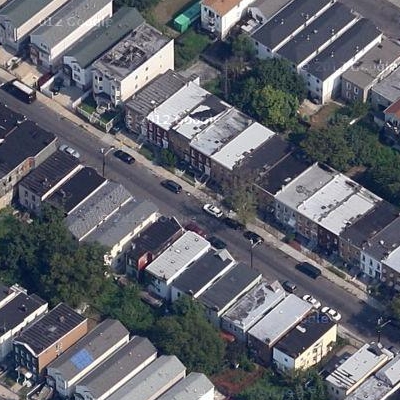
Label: fResident